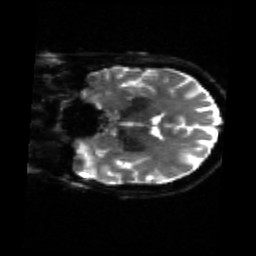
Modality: sbref
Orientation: coronal
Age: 52
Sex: male
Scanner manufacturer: siemens
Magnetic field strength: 3 T
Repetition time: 4.71 s
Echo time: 0.0906 s